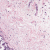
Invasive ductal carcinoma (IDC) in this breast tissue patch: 0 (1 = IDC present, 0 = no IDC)